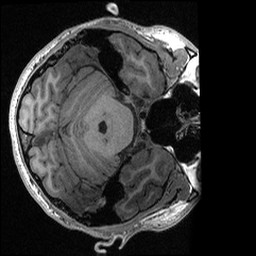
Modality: T1w
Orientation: axial
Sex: male
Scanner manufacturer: ge
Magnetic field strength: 3 T
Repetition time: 0.0064 s
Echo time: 0.00281 s